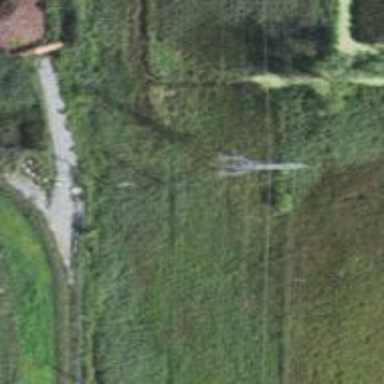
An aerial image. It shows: Power tower.